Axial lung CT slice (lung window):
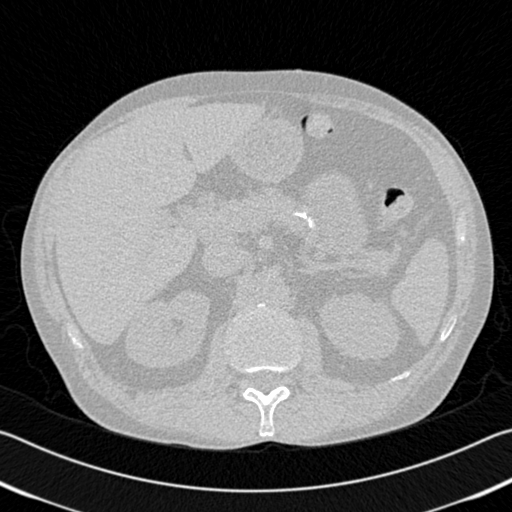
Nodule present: no